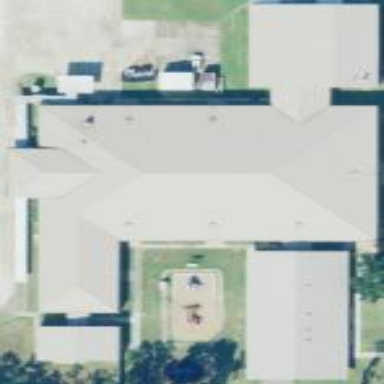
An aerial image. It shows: School building.